Question: I have an app that shows information about a certain pushpin that's placed on a map. So far I have the information showing up as a message dialog. This isn't very nice to look at and isn't really suitable as an info box. I am going to try to implement a popup which will show all the information instead which should be easy enough since there is a good bit of documentation about it. My question is how to make it look swanky like the popup balloons that show up in the Windows Maps app for example? The image shows what I mean. It seems that this kind of balloon is harder to find info on.
Maybe I'm searching for the wrong thing even.
Does anyone know if this is relatively easy? And any info on how to do it myself?

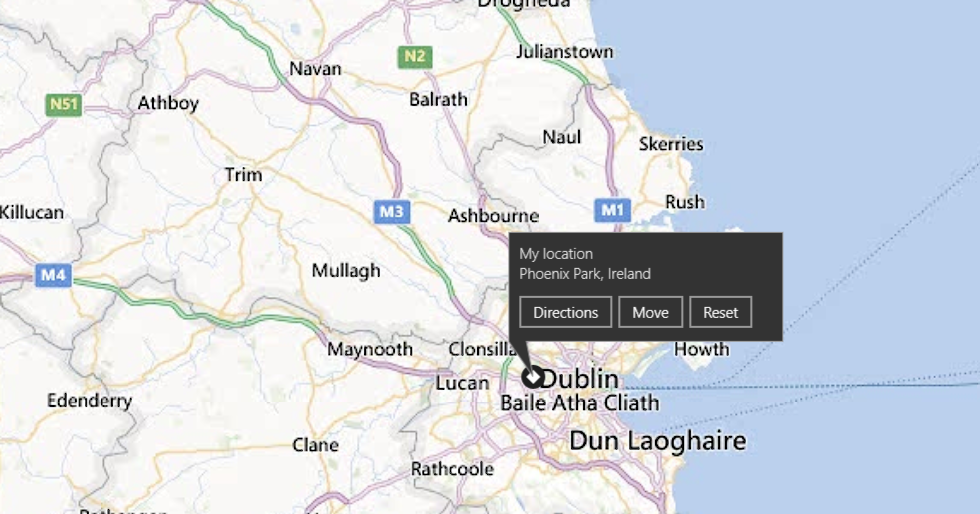
Answer: I actually was looking for something similar, ended up creating a UserControl. Here is what mine looks like:

And this is what the Xaml code looks like:
'''
<Popup
x:Name="bingMapsFlyout"
IsLightDismissEnabled="True"
>
<Popup.ChildTransitions>
<TransitionCollection>
<PaneThemeTransition/>
</TransitionCollection>
</Popup.ChildTransitions>
<Canvas
x:Name="contentFlyoutPanel"
Height="126"
Width="259"
>
<Rectangle HorizontalAlignment="Left" Height="45.035" VerticalAlignment="Top" Width="20.552" RenderTransformOrigin="0,1" UseLayoutRounding="False" d:LayoutRounding="Auto" Fill="#FF252525" Opacity="0.6" Canvas.Left="26.902" Canvas.Top="26.128">
<Rectangle.Clip>
<RectangleGeometry Rect="20.761,-7.16,21.378,58.646">
<RectangleGeometry.Transform>
<CompositeTransform CenterY="-7.6496992111206055" CenterX="20.250661849975586" Rotation="-3.03122615814209" SkewX="-21.284000396728516"/>
</RectangleGeometry.Transform>
</RectangleGeometry>
</Rectangle.Clip>
<Rectangle.RenderTransform>
<CompositeTransform SkewX="21" Rotation="163.744"/>
</Rectangle.RenderTransform>
</Rectangle>
<Rectangle HorizontalAlignment="Left" Height="69" VerticalAlignment="Top" Width="245" Fill="#FF2B2B2B" Canvas.Left="7" Canvas.Top="8"/>
<StackPanel HorizontalAlignment="Left" Height="69" VerticalAlignment="Top" Width="247" Canvas.Left="7" Canvas.Top="8">
<TextBlock x:Name="txtLine1" HorizontalAlignment="Left" Height="18" TextWrapping="Wrap" VerticalAlignment="Top" Width="227" Margin="10,10,0,0" Foreground="White" FontFamily="Arial" FontSize="16" FontWeight="Bold"/>
<TextBlock x:Name="txtLine2" HorizontalAlignment="Left" Height="26" TextWrapping="Wrap" VerticalAlignment="Top" Width="227" Margin="10,5,0,0" Foreground="White" FontFamily="Arial" FontSize="12" FontWeight="Bold"/>
</StackPanel>
</Canvas>
</Popup>
'''